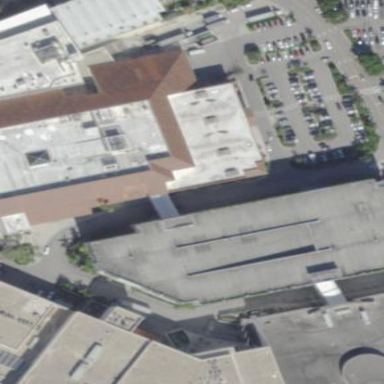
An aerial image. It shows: Multi-storey garage used for parking.